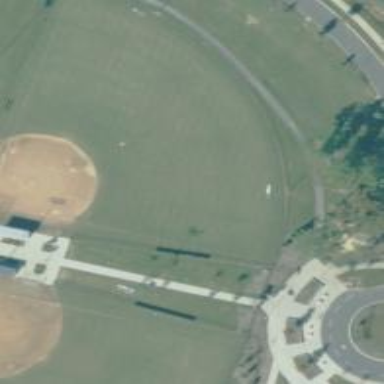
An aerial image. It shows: Baseball pitch for leisure and sports activities.